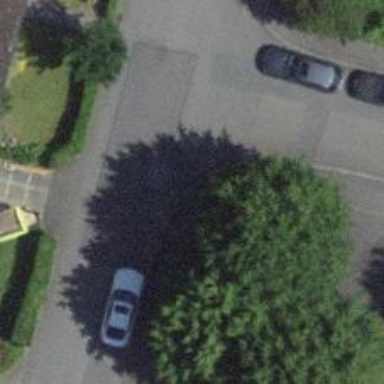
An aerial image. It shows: Kerb barrier.